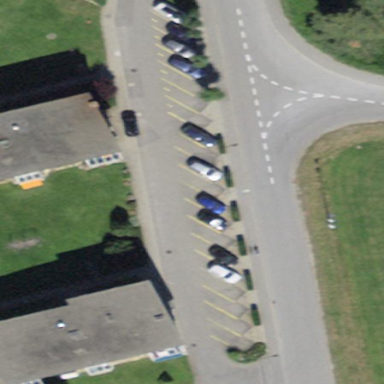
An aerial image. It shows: Parking area with surface.